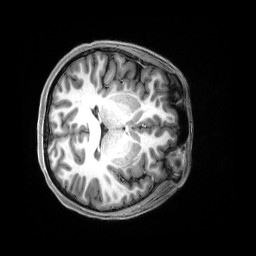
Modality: T1w
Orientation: axial
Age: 20
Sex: female
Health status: healthy
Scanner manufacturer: siemens
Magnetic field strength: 3 T
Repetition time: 2.5 s
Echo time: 0.00222 s